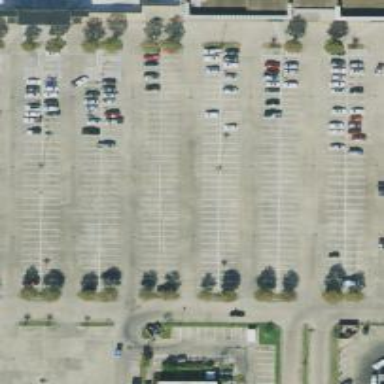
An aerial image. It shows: Parking space.